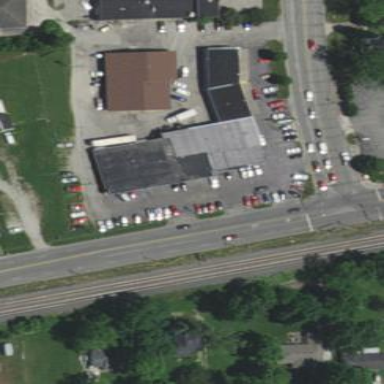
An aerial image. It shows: Commercial building.